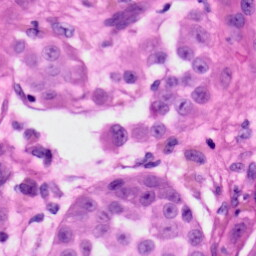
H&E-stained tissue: Skin